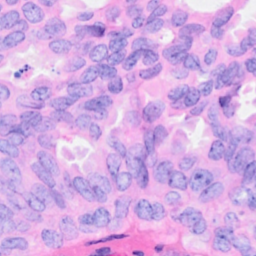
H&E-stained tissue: Breast